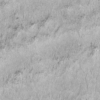
Label: not_dusty